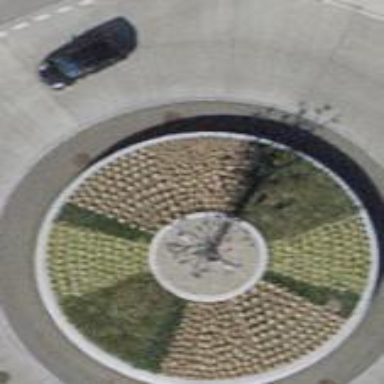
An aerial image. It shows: Roundabout on unclassified road with concrete surface.